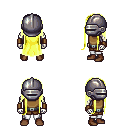
a pixel art fantasy rpg character, male body template, skeleton, leather chest armor, white pants, gold extra-long hairstyle, metal helm, leather bracers, brown shoes, four views (front, back, left, right), 2x2 character sprite sheet, small pixel art, hard edges, no anti-aliasing